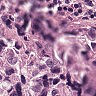
Metastatic tissue present: yes